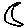
Label: moon